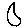
Label: moon